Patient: sex M, age 52
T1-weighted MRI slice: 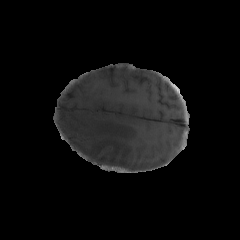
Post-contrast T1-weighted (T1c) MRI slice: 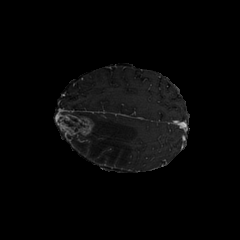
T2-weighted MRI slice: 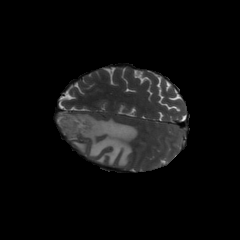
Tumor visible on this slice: yes
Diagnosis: Glioblastoma, IDH-wildtype
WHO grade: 4